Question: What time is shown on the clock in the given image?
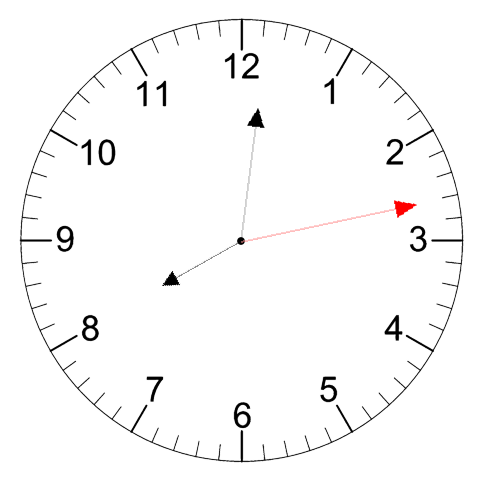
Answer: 08:01:13